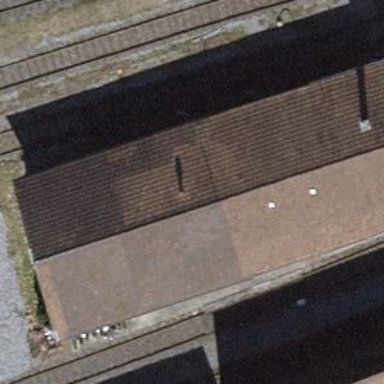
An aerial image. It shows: Transportation building.